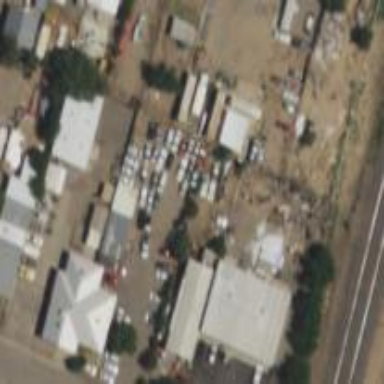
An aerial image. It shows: Industrial area designated as scrap yard.